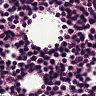
Metastatic tissue present: no